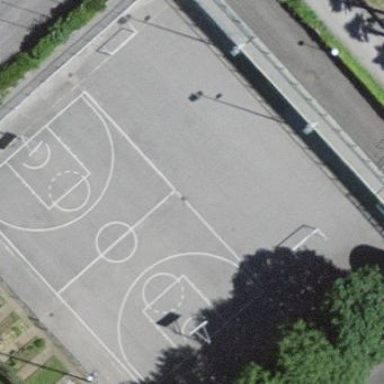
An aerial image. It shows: Asphalt pitch designated for basketball and soccer.